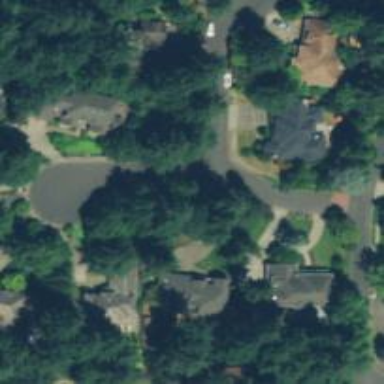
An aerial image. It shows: Residential road with sidewalk on the left side.